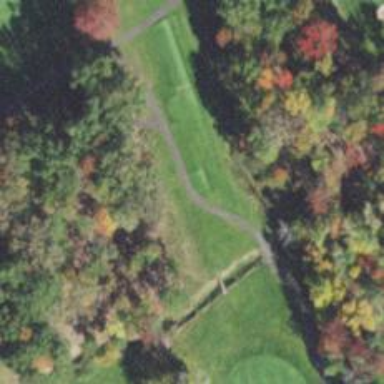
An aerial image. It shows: Service road used as golf cart path.